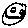
Label: smiley face